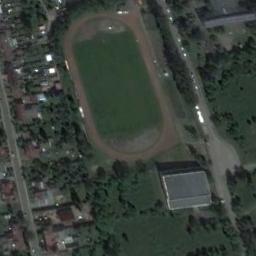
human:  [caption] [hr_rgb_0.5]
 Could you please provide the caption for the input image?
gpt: There are many trees near the ground track field .

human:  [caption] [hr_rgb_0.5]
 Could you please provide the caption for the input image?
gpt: The track and field are next to the lawn, And there is a road distance from the residential area, And there are many vegetation around .

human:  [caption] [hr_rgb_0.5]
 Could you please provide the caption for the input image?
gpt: The ground track field is next to some houses arranged neatly and lawns .

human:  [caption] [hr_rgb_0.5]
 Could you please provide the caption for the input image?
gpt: There are some white houses on the right of the track .

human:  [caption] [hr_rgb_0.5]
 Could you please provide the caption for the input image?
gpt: There are many green trees around the ground track field .